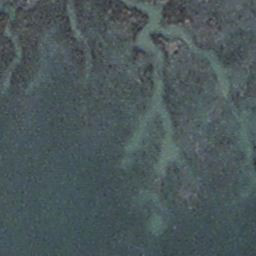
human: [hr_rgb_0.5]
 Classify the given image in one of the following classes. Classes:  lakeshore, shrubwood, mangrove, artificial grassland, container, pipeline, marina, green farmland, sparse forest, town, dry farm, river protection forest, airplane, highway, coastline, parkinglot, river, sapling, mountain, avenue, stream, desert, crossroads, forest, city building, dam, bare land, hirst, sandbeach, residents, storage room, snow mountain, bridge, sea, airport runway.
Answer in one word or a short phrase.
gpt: stream